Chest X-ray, PA view. Patient: 26 years old, sex F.
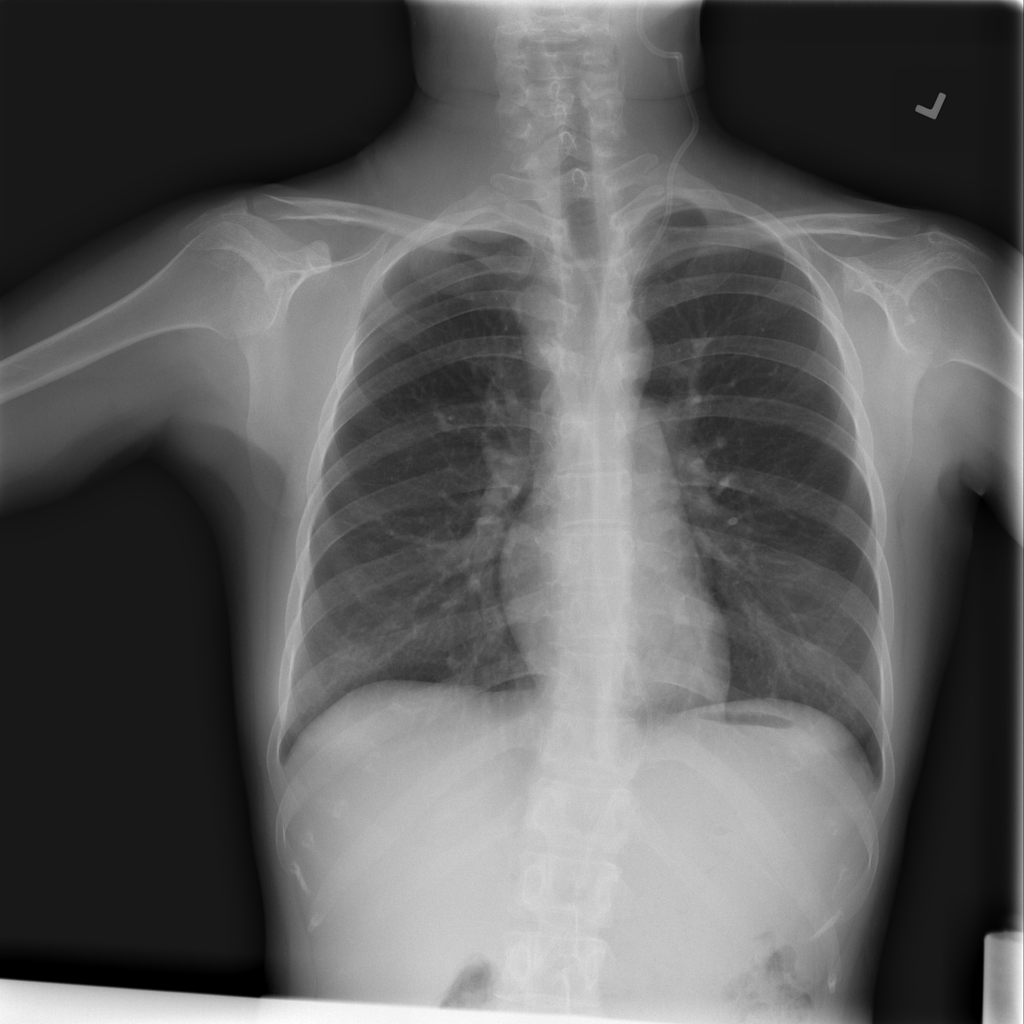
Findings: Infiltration